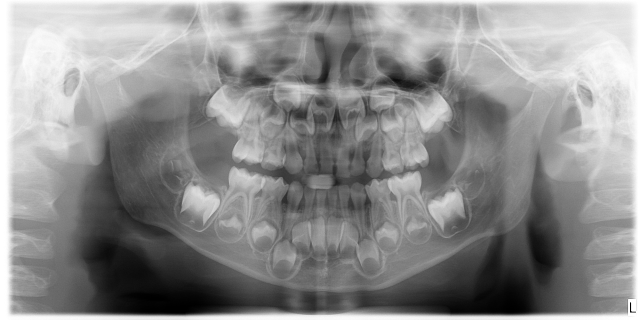
child